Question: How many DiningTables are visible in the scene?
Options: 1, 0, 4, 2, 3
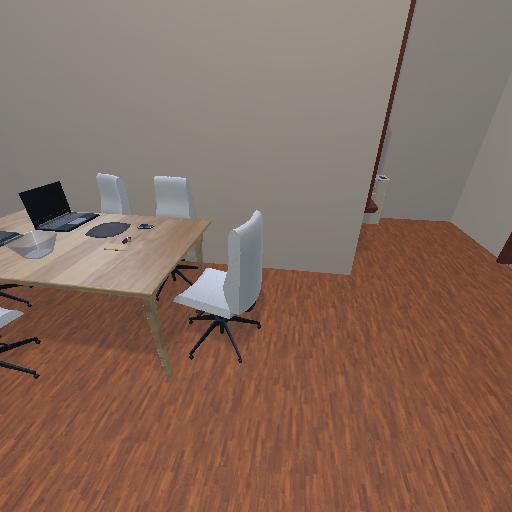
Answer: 1